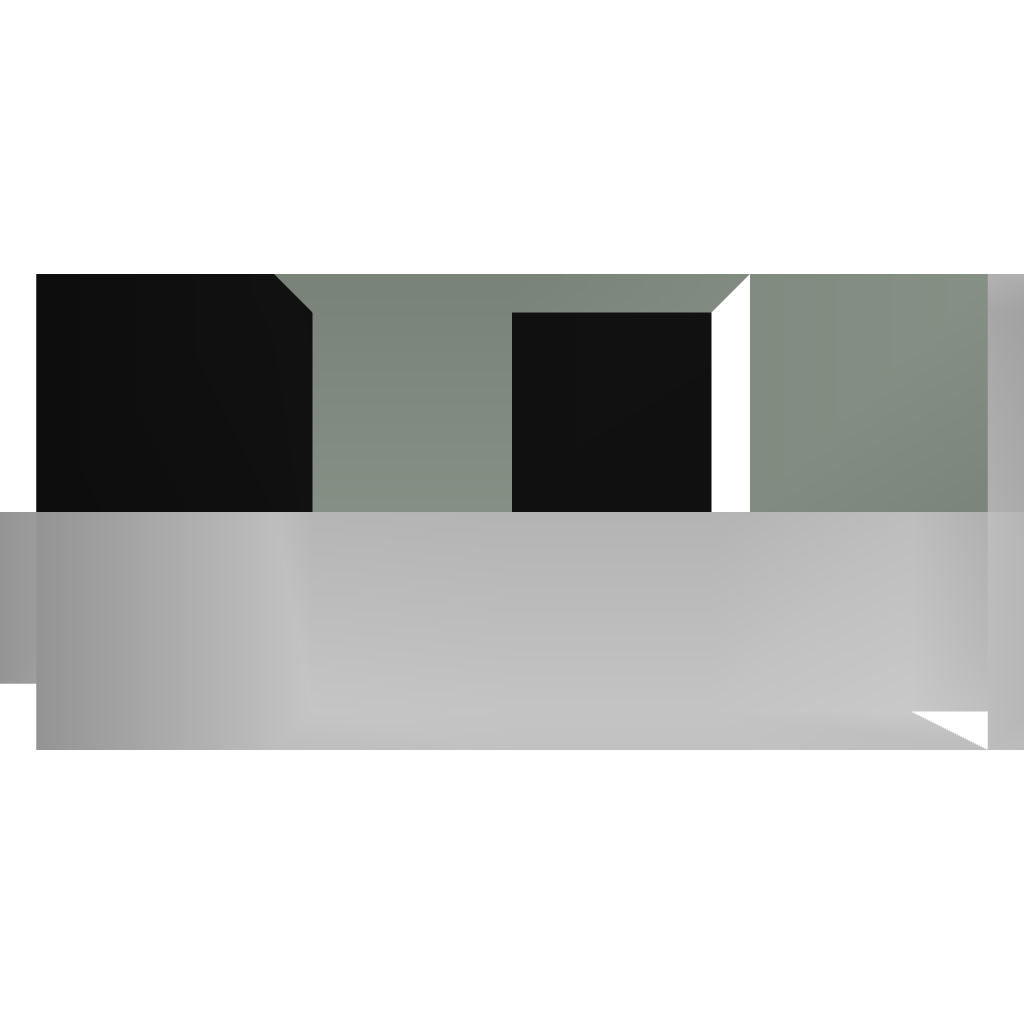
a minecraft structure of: Compact Semi-Auto Cannon